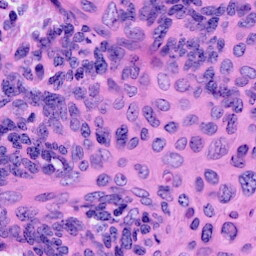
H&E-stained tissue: Cervix